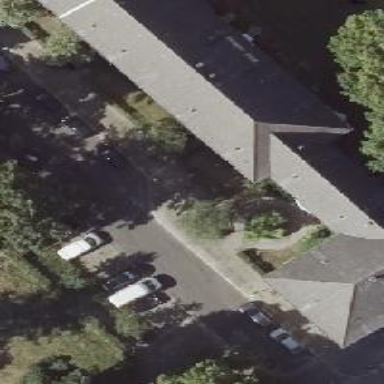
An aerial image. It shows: Residential building.